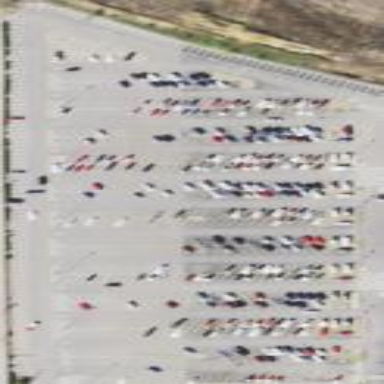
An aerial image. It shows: Customer parking designated as amenity.